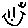
Label: smiley face